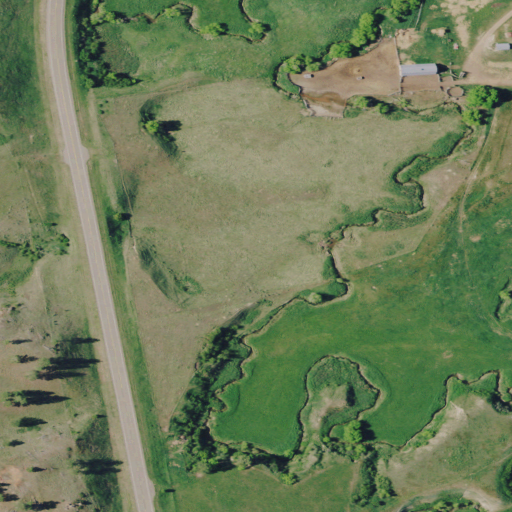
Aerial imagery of valley in Montana named Long Coulee containing herbaceous wetlands, woody wetlands, shrub, open development, grassland, evergreen forest, and pasture